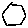
Label: hexagon